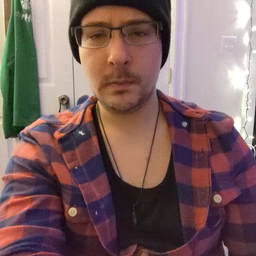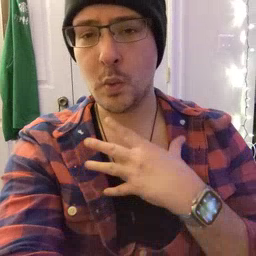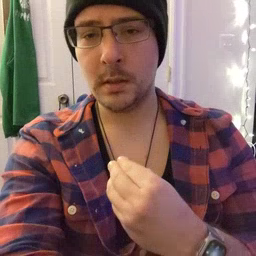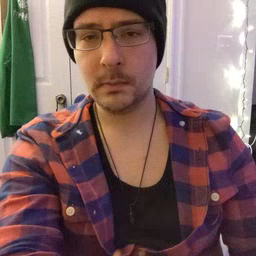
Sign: white